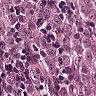
Metastatic tissue present: yes